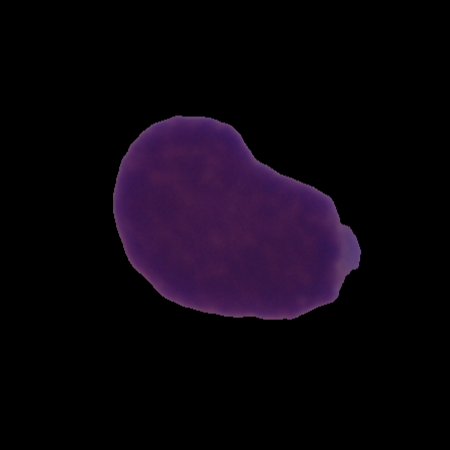
Label: healthy